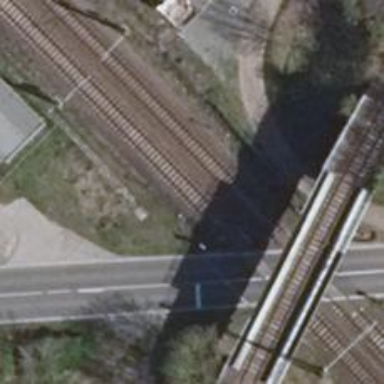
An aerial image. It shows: Railway signal.